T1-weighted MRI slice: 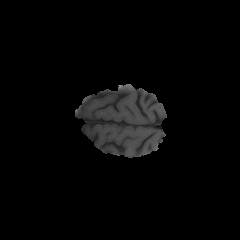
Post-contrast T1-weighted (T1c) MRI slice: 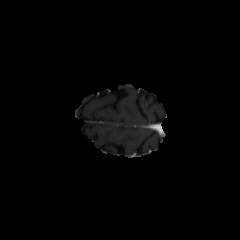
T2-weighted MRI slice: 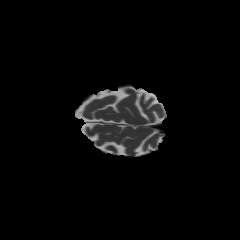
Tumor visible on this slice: no